Field crop: tomato
Growth stage: 1
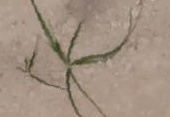
Species: cyperus